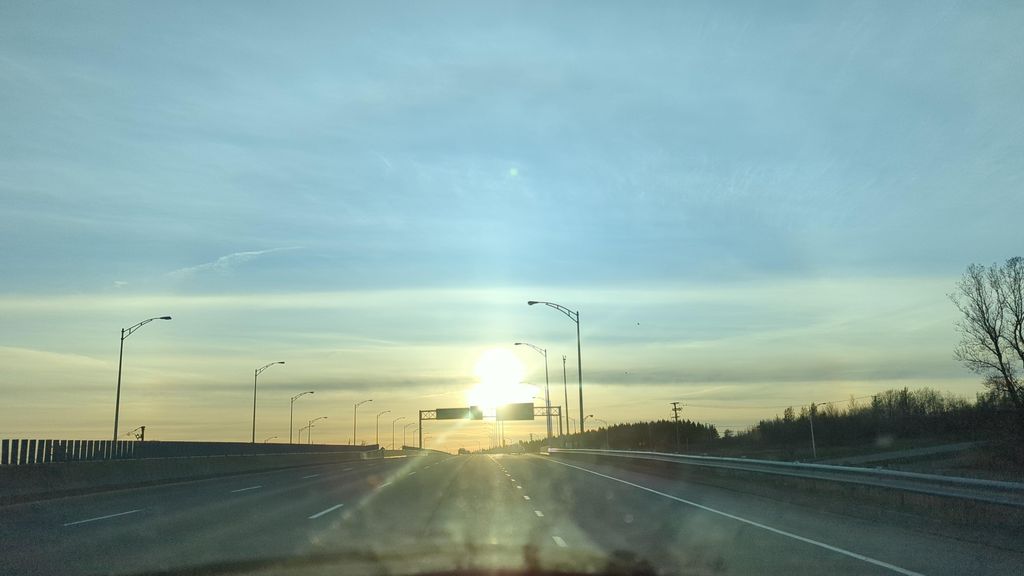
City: quebec_city